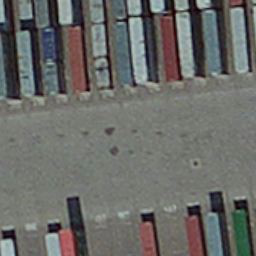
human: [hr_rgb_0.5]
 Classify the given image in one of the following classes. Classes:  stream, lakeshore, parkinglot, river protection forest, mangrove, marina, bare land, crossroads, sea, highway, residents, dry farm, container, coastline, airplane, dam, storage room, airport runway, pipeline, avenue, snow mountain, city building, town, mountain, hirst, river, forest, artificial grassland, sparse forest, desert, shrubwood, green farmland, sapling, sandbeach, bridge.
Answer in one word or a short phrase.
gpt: container